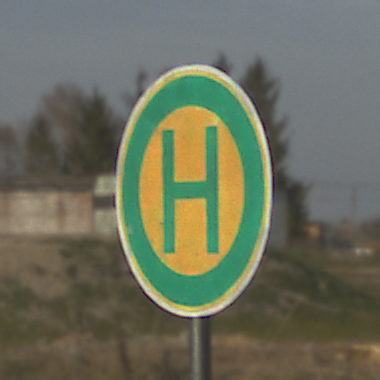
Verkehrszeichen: Haltestelle
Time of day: MorningAfternoon
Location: Outdoor (Nature)
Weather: Clear
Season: NotSpecified
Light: Natural